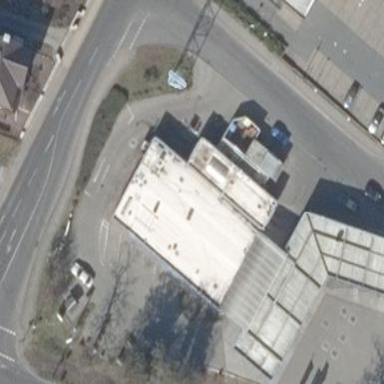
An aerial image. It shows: Fuel station.